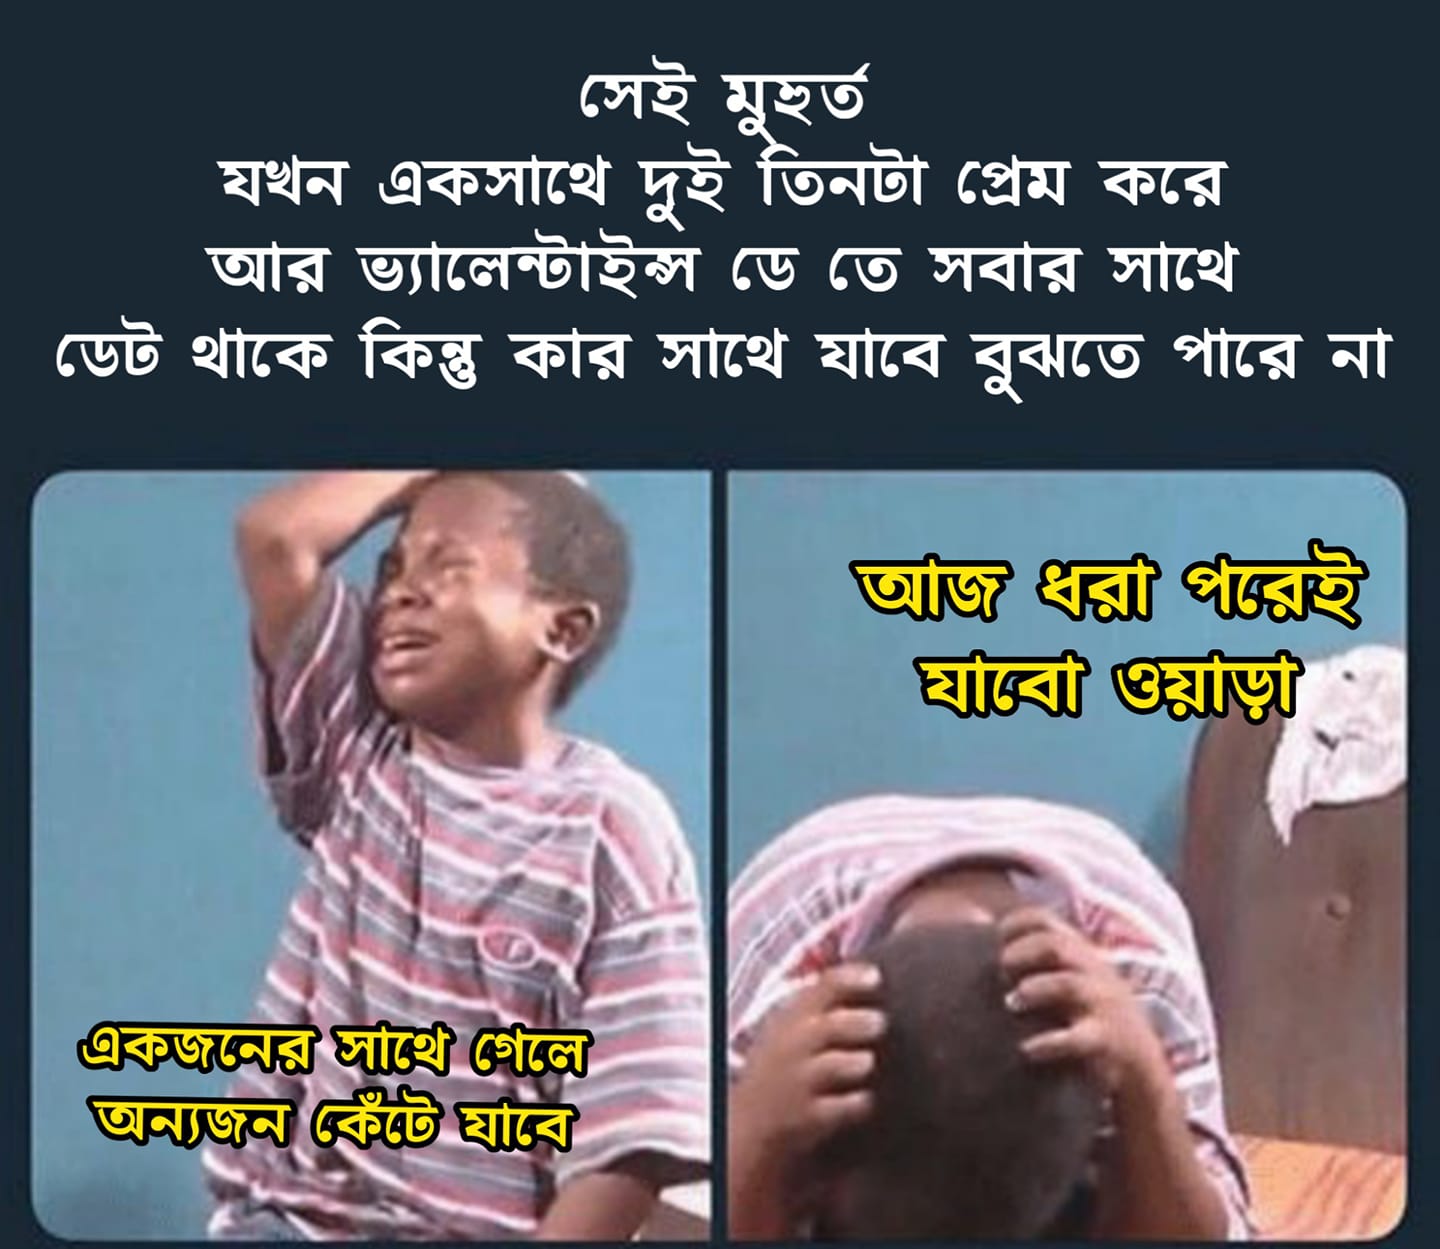
Caption: সেই মুহুুর্ত যখন একসাথে দুই তিনটা প্রেম করে আর ভ্যালেন্টাইন্স ডে তে সবার সাথে ডেট থাকে কিন্তু কার সাথে যাবে বুঝতে পারে না    একজনের সাথে গেলে অন্যজন কেটে যাবে    আজ ধরা পরেই যাবো ওয়াড়া
Label: non-hate